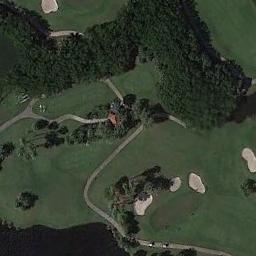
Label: golf_course